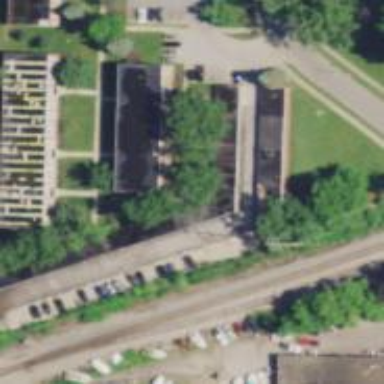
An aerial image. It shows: Carport building.